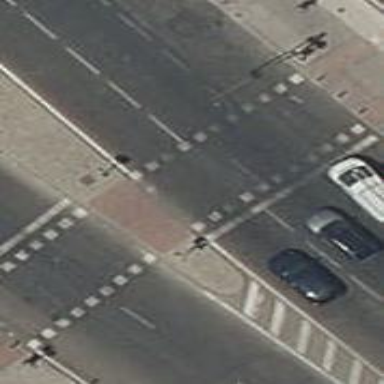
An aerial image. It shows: Zebra crossing with traffic signals.